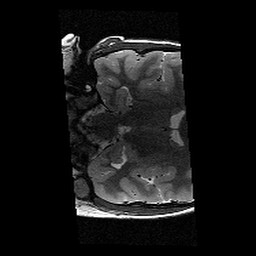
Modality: T2w
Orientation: coronal
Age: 13
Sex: female
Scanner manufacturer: siemens
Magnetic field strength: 3 T
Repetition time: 9.23 s
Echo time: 0.067 s